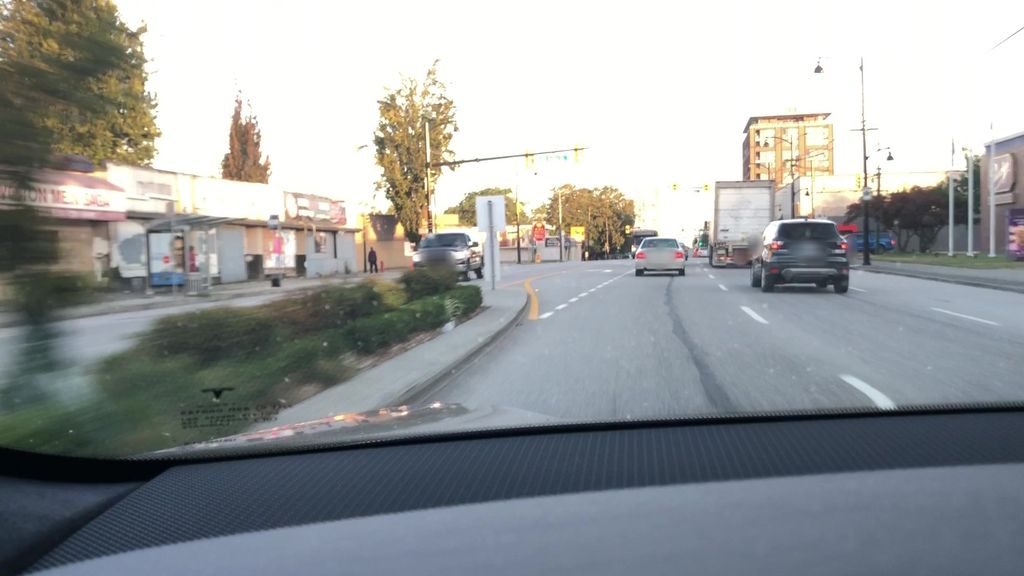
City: vancouver